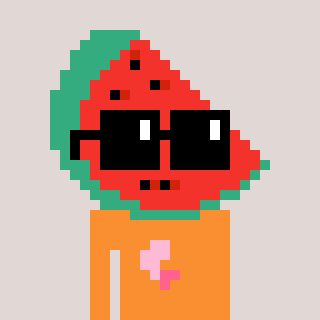
a pixel art character with square black sunglasses, a watermelon-shaped head and a orange-colored body on a warm background